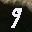
Label: 9